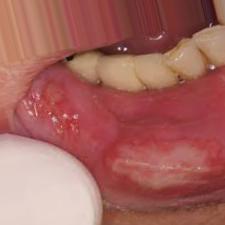
Condition: Mouth Ulcer